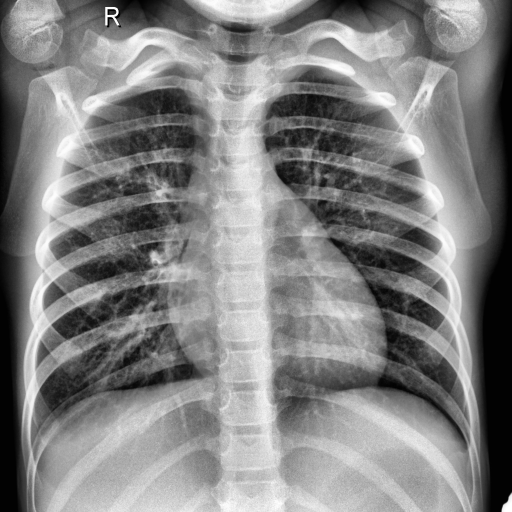
Finding: NORMAL